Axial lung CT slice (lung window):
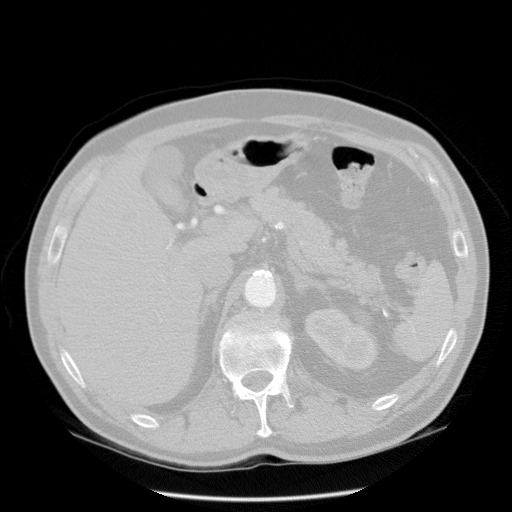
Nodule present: no